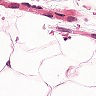
Metastatic tissue present: no